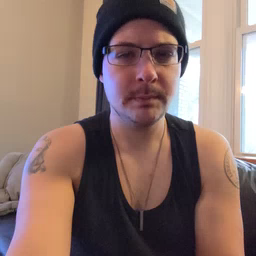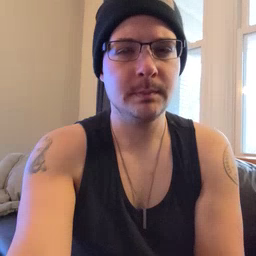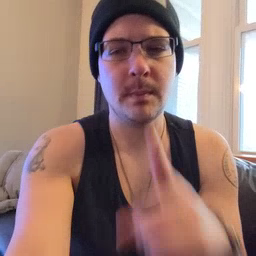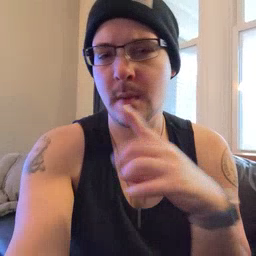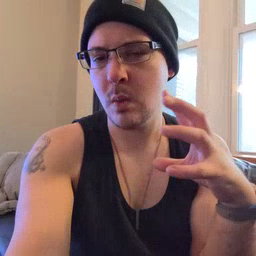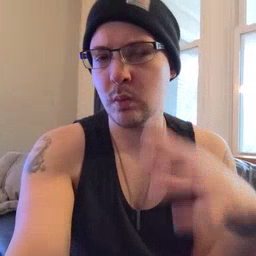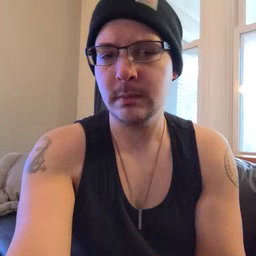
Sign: balloon